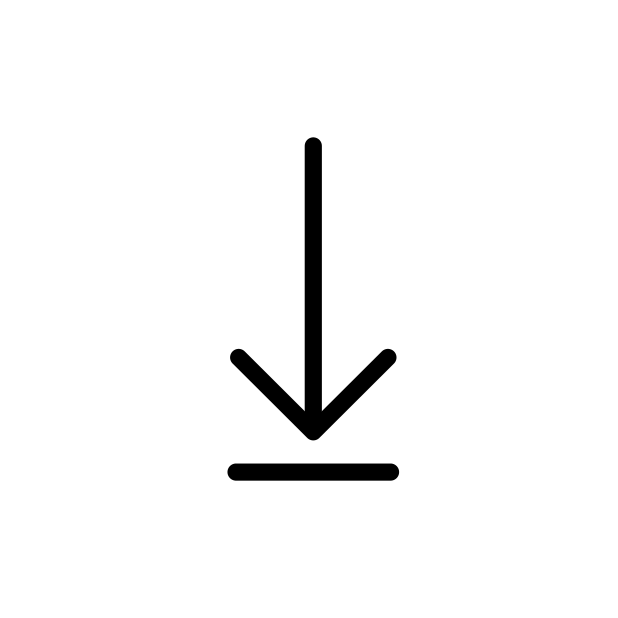
download